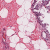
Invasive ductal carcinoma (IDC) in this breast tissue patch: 0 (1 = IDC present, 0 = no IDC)